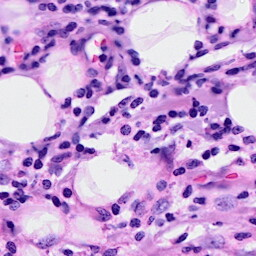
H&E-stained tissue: Breast